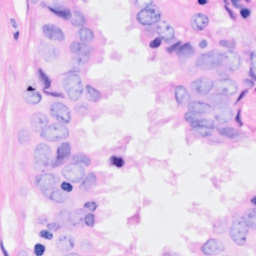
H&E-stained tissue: Breast